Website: lowes
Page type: account-selection
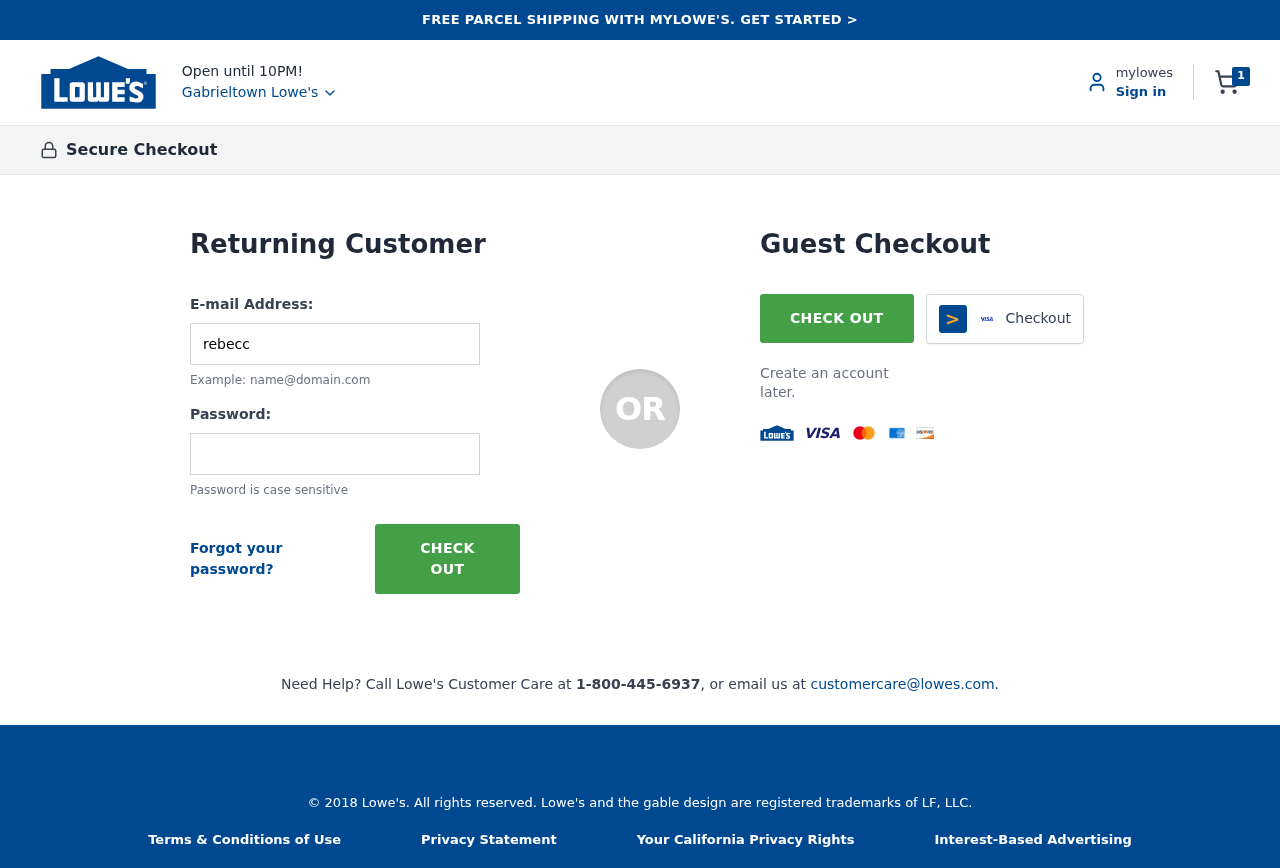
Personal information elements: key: PII_CITY
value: Gabrieltown Lowe's
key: PII_LOGIN_USERNAME
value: rebecca_sawyer
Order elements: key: ORDER_NUM_ITEMS
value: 1